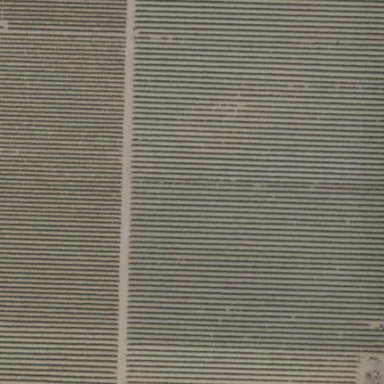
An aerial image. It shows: Vineyard.